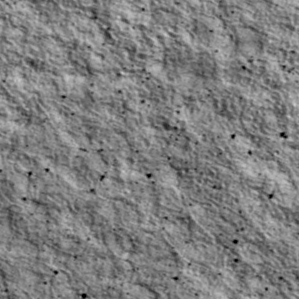
Label: non_frost